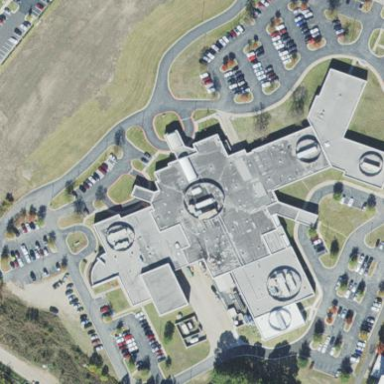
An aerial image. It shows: Healthcare facility identified as hospital.